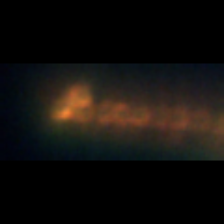
Taxon: Chaetoceros
Group: Diatoms